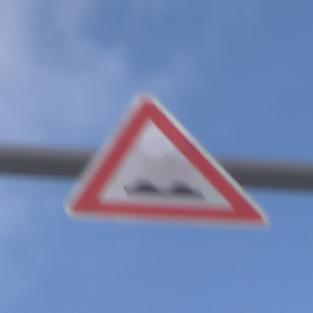
Verkehrszeichen: UnebeneFahrbahn
Umgebung: Outdoor, Nature
Tageszeit: MorningAfternoon
Wetter: PartlyCloudy
Licht: Natural
Jahreszeit: NotSpecified
Kontrast: HighContrast